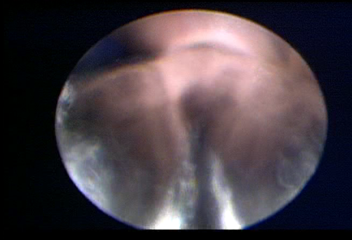
Modality: WLC
Class: Normal mucosa
Bladder cancer association: No